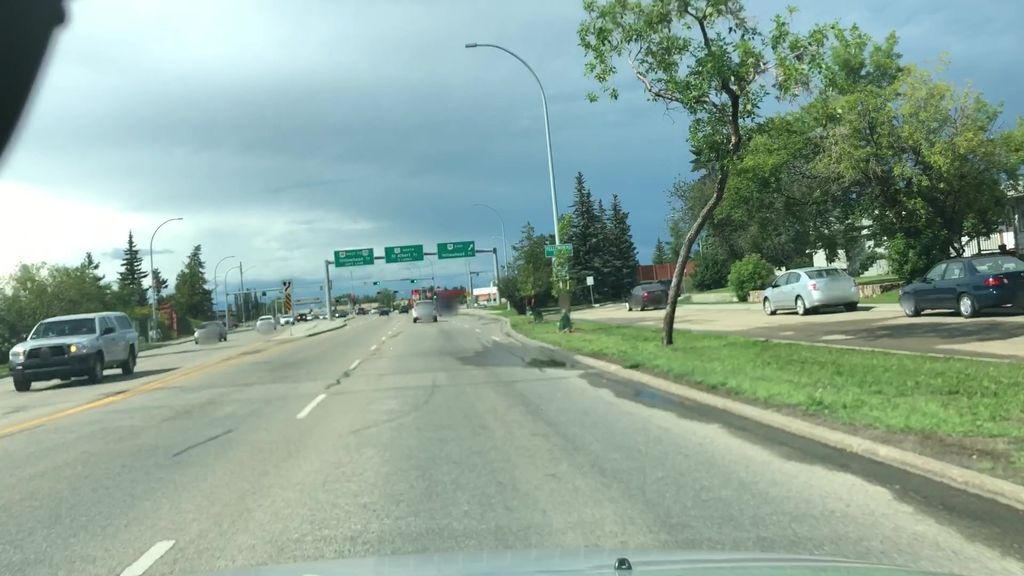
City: edmonton